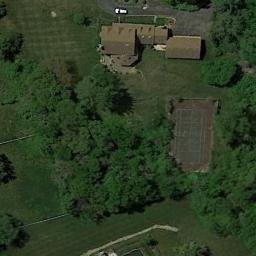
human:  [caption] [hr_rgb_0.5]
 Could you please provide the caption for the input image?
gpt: Many trees are around the tennis courts .

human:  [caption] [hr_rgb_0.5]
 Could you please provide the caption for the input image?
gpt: There are two small pure green tennis courts .

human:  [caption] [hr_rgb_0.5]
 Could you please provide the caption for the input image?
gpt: The tennis court is on the grass next to some trees .

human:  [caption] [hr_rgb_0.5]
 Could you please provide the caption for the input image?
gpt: The tennis court on the lawn is surrounded by woods with buildings next to it .

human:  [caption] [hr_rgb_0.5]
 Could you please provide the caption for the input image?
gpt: The tennis court is on a green meadow with many green trees .